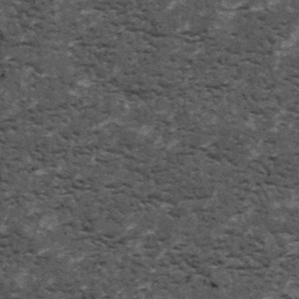
Label: frost